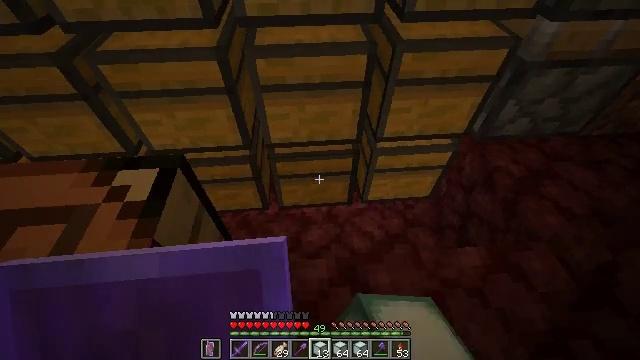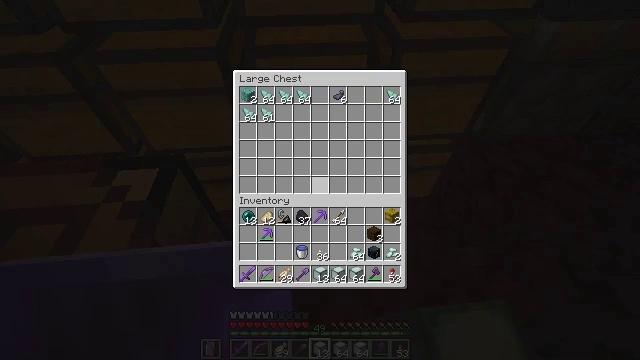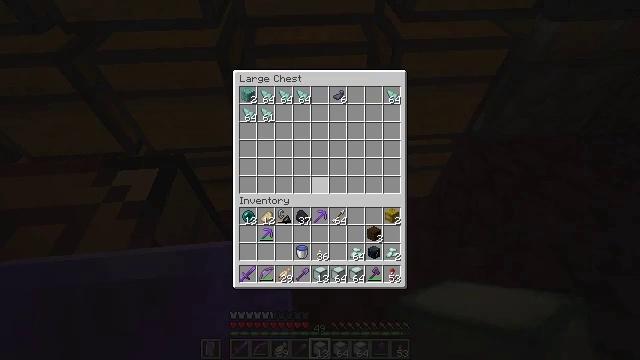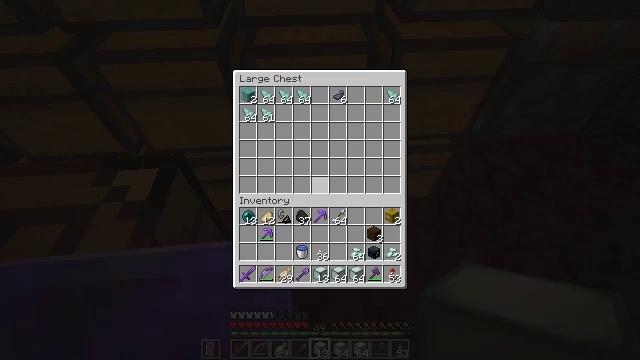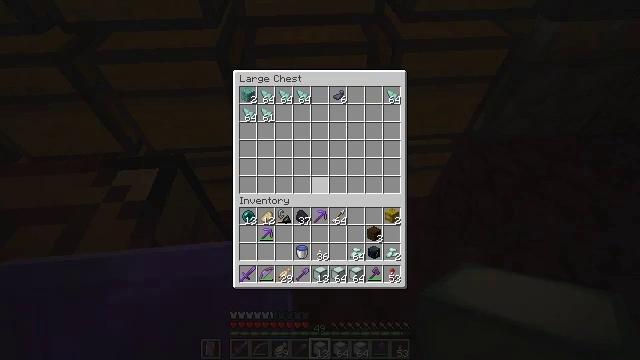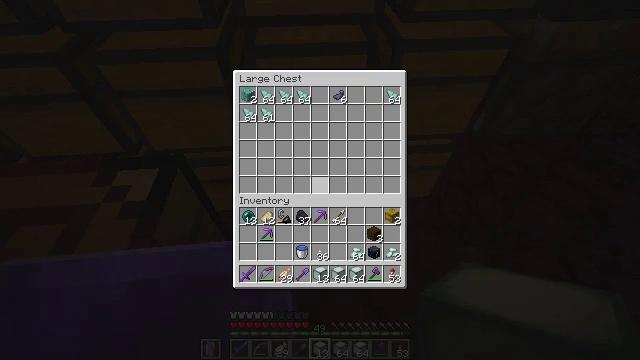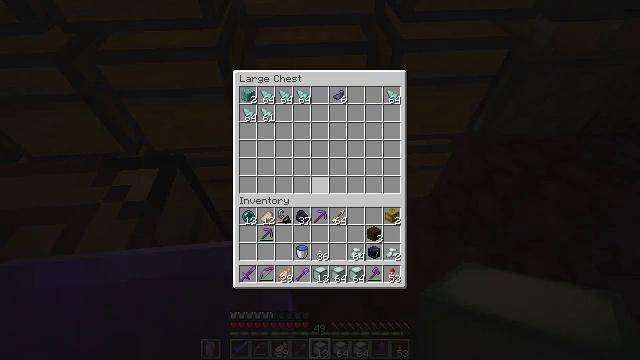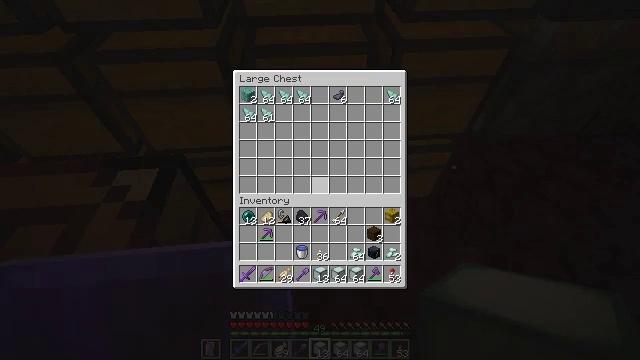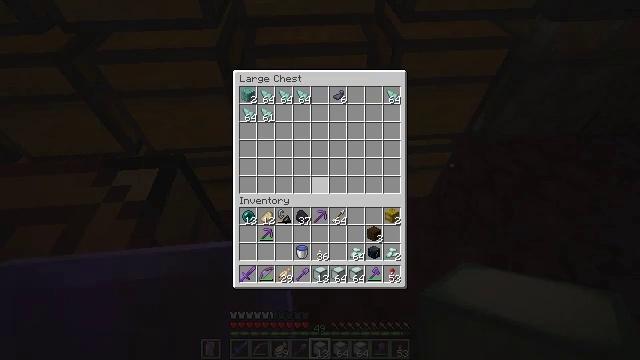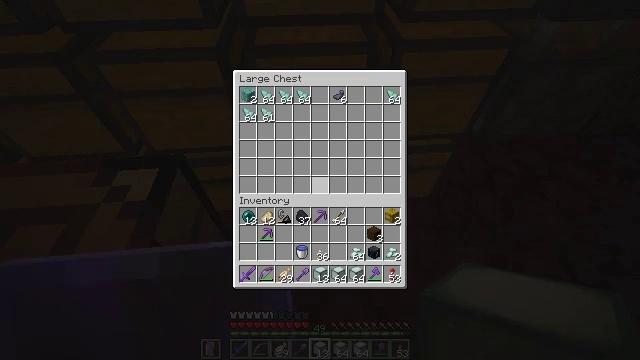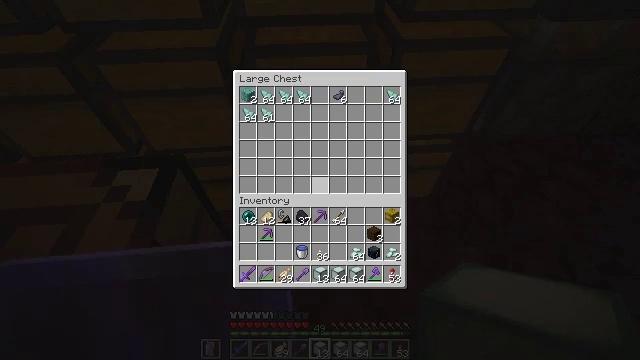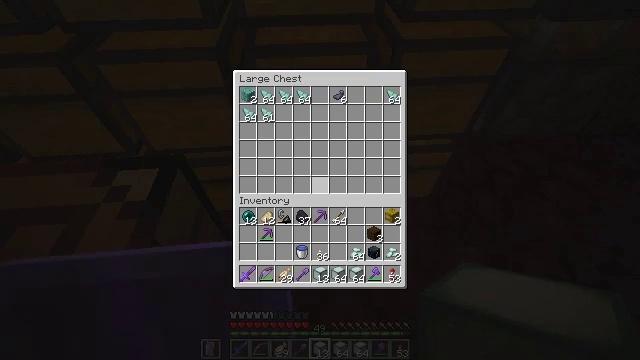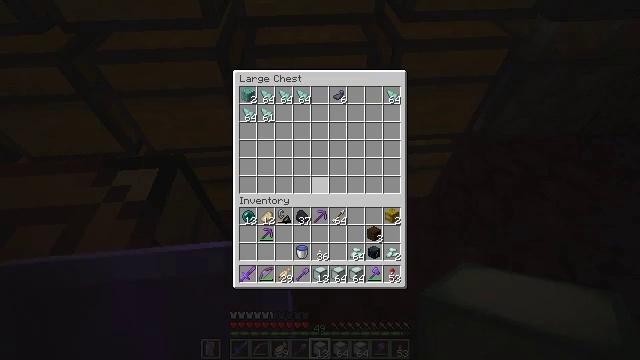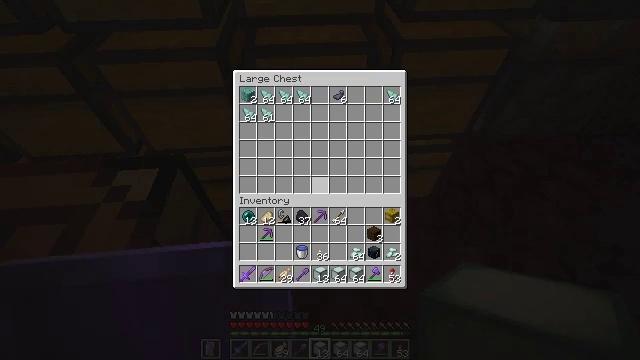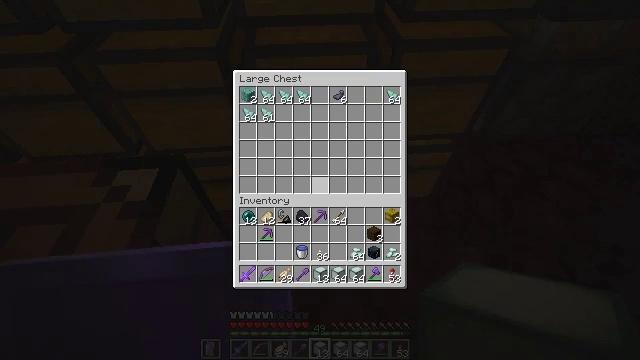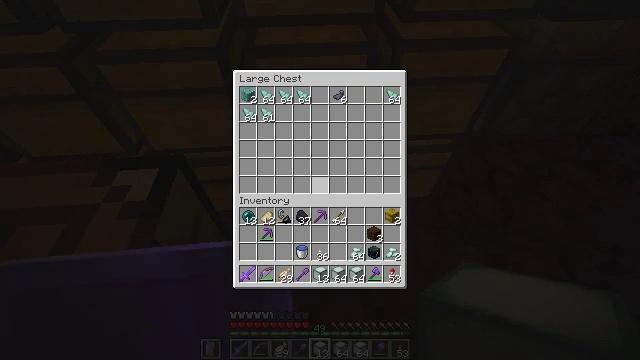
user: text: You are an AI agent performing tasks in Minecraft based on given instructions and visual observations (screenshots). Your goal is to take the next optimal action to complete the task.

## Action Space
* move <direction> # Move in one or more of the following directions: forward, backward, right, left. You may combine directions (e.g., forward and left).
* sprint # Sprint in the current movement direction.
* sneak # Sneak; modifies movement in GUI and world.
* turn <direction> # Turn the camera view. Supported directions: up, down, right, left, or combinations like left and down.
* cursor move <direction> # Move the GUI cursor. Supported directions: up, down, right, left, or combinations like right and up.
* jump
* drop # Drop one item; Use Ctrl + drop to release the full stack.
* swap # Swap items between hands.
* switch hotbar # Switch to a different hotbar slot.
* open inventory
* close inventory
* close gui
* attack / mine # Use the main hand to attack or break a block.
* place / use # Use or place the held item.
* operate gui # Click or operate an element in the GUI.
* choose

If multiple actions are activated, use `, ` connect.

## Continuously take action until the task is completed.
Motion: motion action
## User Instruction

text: Form a sea lantern in the crafting grid.
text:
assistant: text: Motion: no_op
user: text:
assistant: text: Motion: no_op
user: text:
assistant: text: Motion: no_op
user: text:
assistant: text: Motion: no_op
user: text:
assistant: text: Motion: no_op
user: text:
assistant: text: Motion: no_op
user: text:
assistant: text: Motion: no_op
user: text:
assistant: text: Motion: no_op
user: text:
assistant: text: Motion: no_op
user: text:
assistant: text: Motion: no_op
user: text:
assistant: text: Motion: no_op
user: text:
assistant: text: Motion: no_op
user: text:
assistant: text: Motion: no_op
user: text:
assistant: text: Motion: no_op
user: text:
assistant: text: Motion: no_op
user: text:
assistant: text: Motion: no_op
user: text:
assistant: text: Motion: turn left
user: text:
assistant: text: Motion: turn left and up
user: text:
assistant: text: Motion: turn left and up
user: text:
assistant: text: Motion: turn left and up
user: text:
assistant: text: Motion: no_op
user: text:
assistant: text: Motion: no_op
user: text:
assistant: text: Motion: no_op
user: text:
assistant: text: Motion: no_op
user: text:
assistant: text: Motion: no_op
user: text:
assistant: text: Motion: no_op
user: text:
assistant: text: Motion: use / place
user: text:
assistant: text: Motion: use / place
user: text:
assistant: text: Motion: use / place
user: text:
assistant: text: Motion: no_op